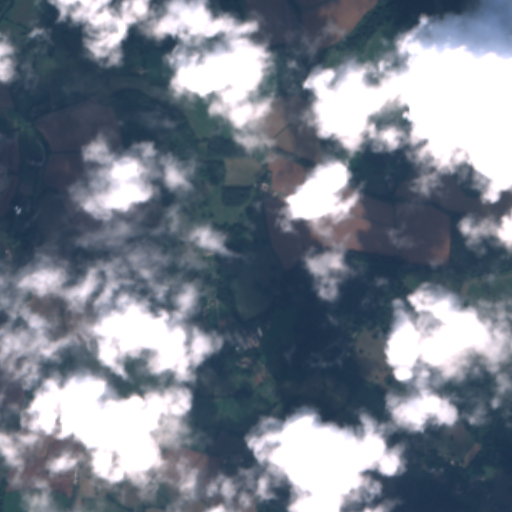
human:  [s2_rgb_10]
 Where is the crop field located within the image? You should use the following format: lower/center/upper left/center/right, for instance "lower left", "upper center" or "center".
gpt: The crop field is located in the left of the image.
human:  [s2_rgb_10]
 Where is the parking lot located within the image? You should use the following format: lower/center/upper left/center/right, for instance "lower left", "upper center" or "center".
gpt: The parking lot is located in the center left of the image.
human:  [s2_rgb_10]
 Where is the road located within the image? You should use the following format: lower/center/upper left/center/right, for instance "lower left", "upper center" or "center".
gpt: There is no road in the image.